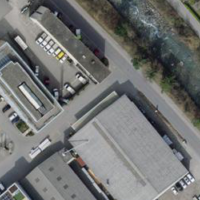
EUNIS habitat code: 54
Species observed at this site:
Lamium galeobdolon